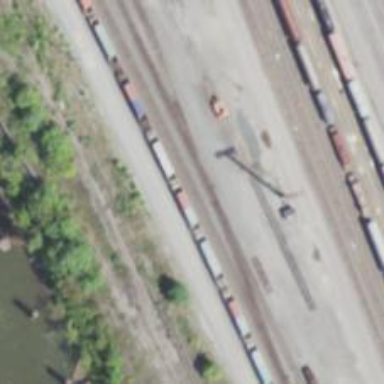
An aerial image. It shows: Railway siding with rails.